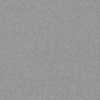
Label: dusty